Question: A new Datatype Introduced in mysql which is JSON.

now when I get Raw data from header:
'''
$_data = json_decode(file_get_contents("php://input"),true);
'''
Result of '$data'
'''
Array
(
[lines] => Array
(
[0] => Array
(
[id] => 8
[name] => Panadol Extra
[qty] => 1
[price] => 11.00
[total] => 11.00
)
[1] => Array
(
[id] => 6
[name] => Panadol Simple
[qty] => 1
[price] => 5.00
[total] => 5.00
)
[2] => Array
(
[id] => 2
[name] => Panadol
[qty] => 1
[price] => 1.00
[total] => 1.00
)
[3] => Array
(
[id] => 1
[name] => Panadol Extra
[qty] => 1
[price] => 1.00
[total] => 1.00
)
)
[discount] => 0
[date] => 2019-11-22T16:31:21+05:00
[paid] => 18
[user_id] => 1
[serial] => 35
)
'''
am getting this error when i store data in mysql
> Invalid Query!Invalid JSON text: "Invalid value." at position 0 in
value for column 'sales.Invoice'.
here is my query:
'''
require_once 'config/config.php';
$_json = json_decode(file_get_contents("php://input"),true);
echo "<pre>";
print_r($_json);
exit();
$query = "INSERT INTO 'sales'
('UserId','invoice','Discount','Paid','Serial')
Values('','','','','');";
$result = $db->query($query);
if ($result)
echo "Data Inserted Successfully!";
else
echo "Invalid Query!".$db->error;
'''
i need to store discount,paid,user_id,serial and lines(json format) into table.help me to store that data into sales. how do i convert 'lines' into json format. i can store other object discount paid serial using extract function but unbale to convert 'lines' data into json format
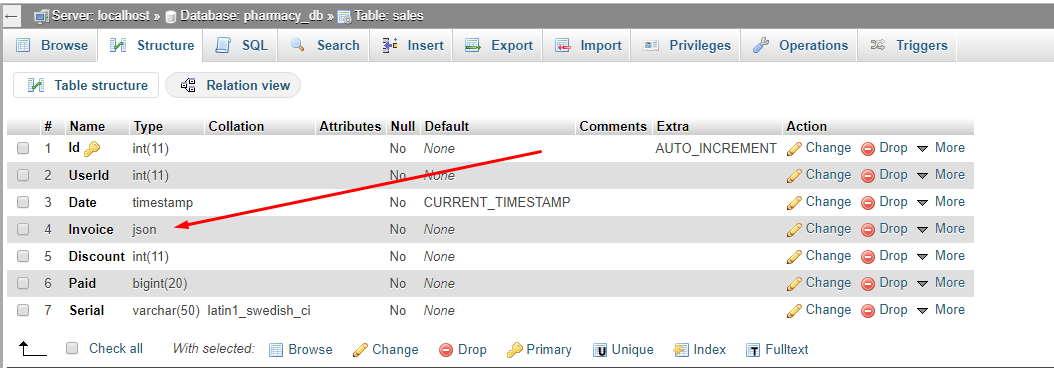
Answer: Here is the Solution i found.
'''
$_json = json_decode(file_get_contents("php://input"),true);
extract($_json);
$invoice = json_encode($lines);
$query = "INSERT INTO 'sales' ('UserId','invoice','Discount','Paid','Serial')
Values('$user_id','$invoice','$discount','$paid','$serial');";
$result = $db->query($query);
'''